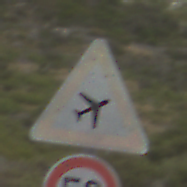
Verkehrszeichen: FlugbetriebLinks
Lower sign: Geschwindigkeit50
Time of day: Midday
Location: Outdoor (Nature)
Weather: Overcast
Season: NotSpecified
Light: Natural